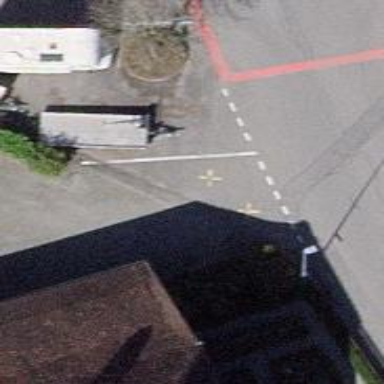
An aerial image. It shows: Post box is visible.